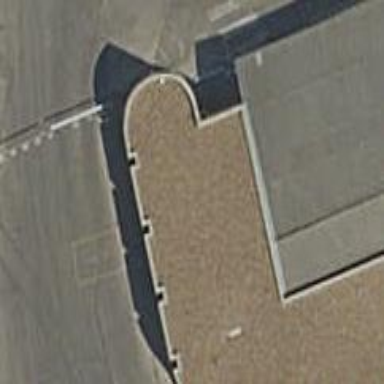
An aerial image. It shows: Parking building.